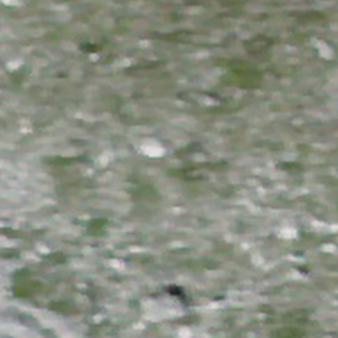
Label: other